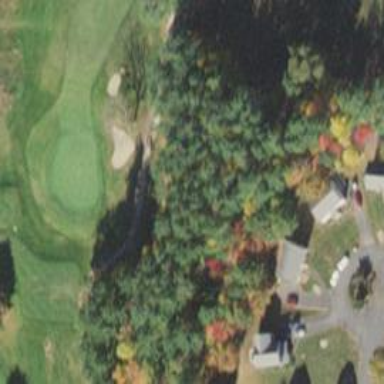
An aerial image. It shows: Path for both road and golf.